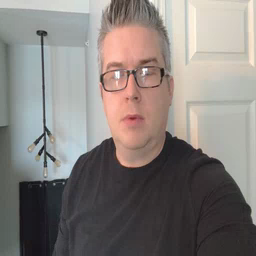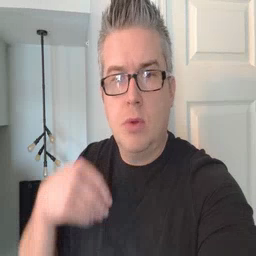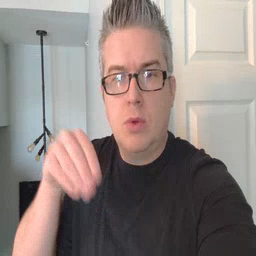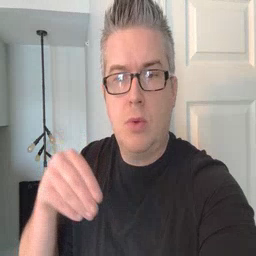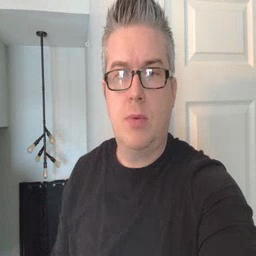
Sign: store